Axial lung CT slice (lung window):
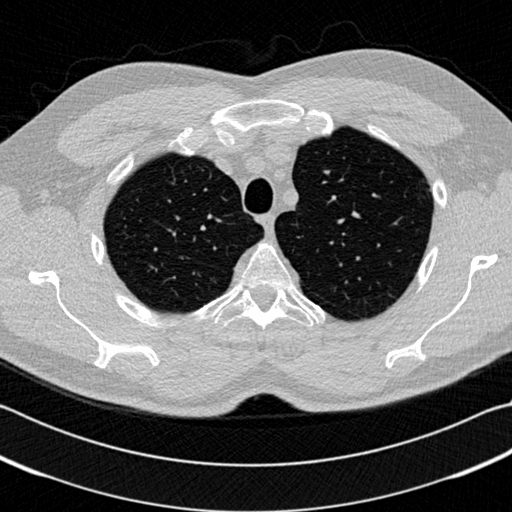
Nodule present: no